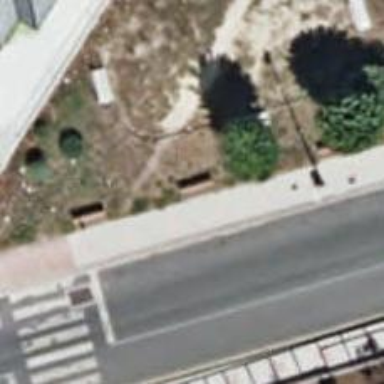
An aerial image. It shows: White bench.